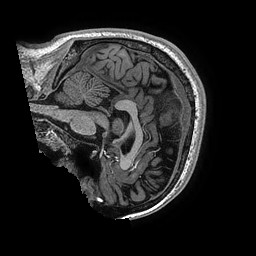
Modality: T1w
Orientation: sagittal
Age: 22
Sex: male
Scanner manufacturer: ge
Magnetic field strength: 3 T
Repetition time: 0.006952 s
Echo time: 0.00292 s